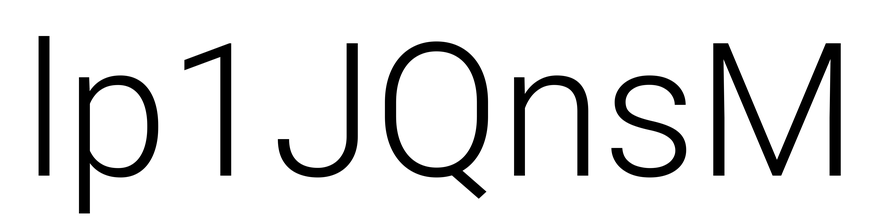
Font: Roboto_Light